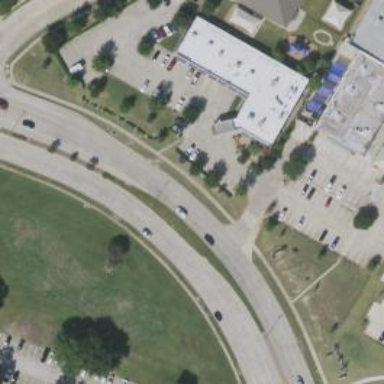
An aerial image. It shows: Secondary road with separate sidewalks.